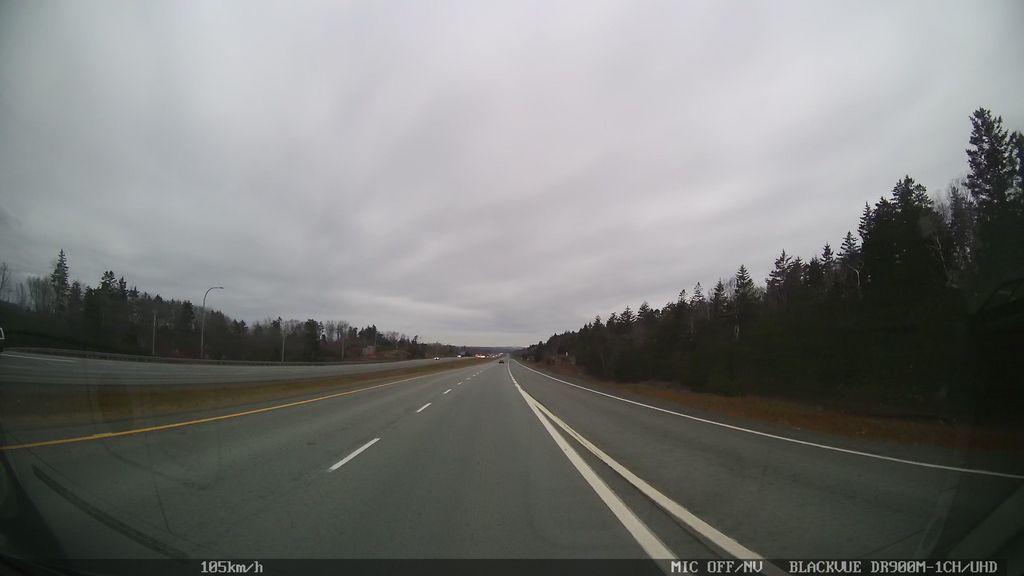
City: halifax